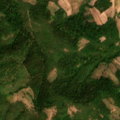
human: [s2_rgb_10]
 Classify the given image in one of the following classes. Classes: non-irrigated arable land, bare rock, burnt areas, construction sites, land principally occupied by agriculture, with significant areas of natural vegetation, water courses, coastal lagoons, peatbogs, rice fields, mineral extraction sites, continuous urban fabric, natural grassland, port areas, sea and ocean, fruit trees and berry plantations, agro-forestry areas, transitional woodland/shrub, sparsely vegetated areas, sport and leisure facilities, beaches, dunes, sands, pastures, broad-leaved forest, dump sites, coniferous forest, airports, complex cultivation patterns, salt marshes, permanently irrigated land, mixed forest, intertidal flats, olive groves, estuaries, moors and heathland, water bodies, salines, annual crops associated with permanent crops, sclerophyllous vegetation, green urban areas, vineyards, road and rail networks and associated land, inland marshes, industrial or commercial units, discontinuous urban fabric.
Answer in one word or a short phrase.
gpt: complex cultivation patterns, land principally occupied by agriculture, with significant areas of natural vegetation, broad-leaved forest